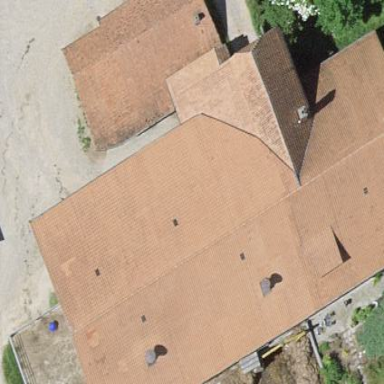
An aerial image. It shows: Farm building.